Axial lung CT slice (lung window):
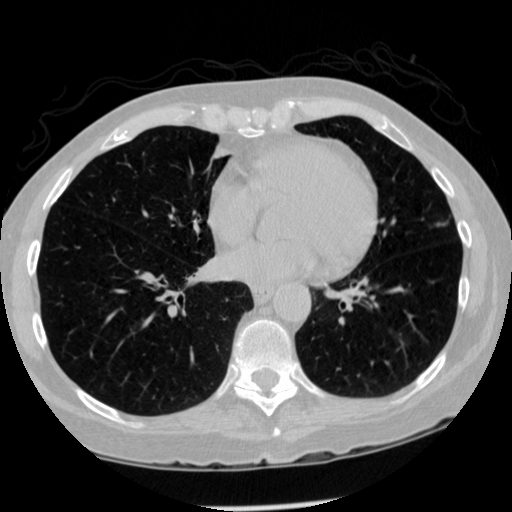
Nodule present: no